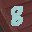
Label: 8